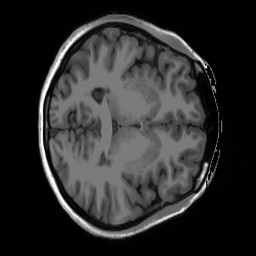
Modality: T1w
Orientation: axial
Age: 22
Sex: female